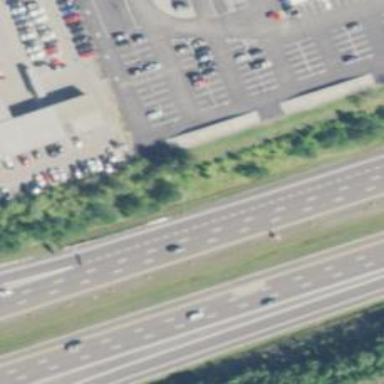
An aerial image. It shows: View of motorway.